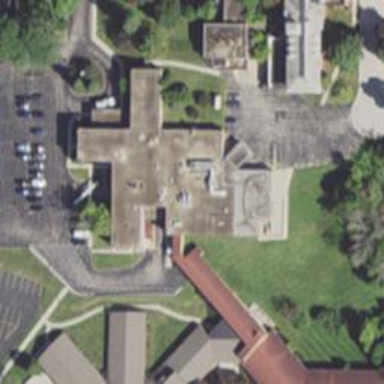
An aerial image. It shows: Healthcare clinic.